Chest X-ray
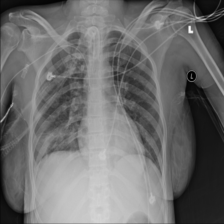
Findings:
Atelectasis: negative
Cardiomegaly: negative
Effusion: negative
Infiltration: negative
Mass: negative
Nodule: negative
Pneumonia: negative
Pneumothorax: negative
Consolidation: negative
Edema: negative
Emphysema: negative
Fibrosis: negative
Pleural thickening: negative
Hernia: negative